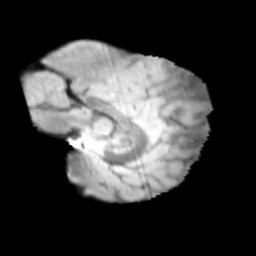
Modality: T2w
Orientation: sagittal
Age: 9
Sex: male
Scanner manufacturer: siemens
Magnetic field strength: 3 T
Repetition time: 3.8 s
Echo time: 0.07 s